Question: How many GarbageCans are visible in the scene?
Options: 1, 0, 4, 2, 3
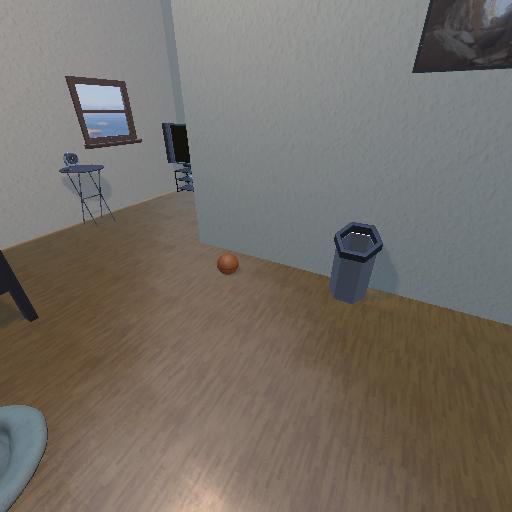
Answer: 1